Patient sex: F
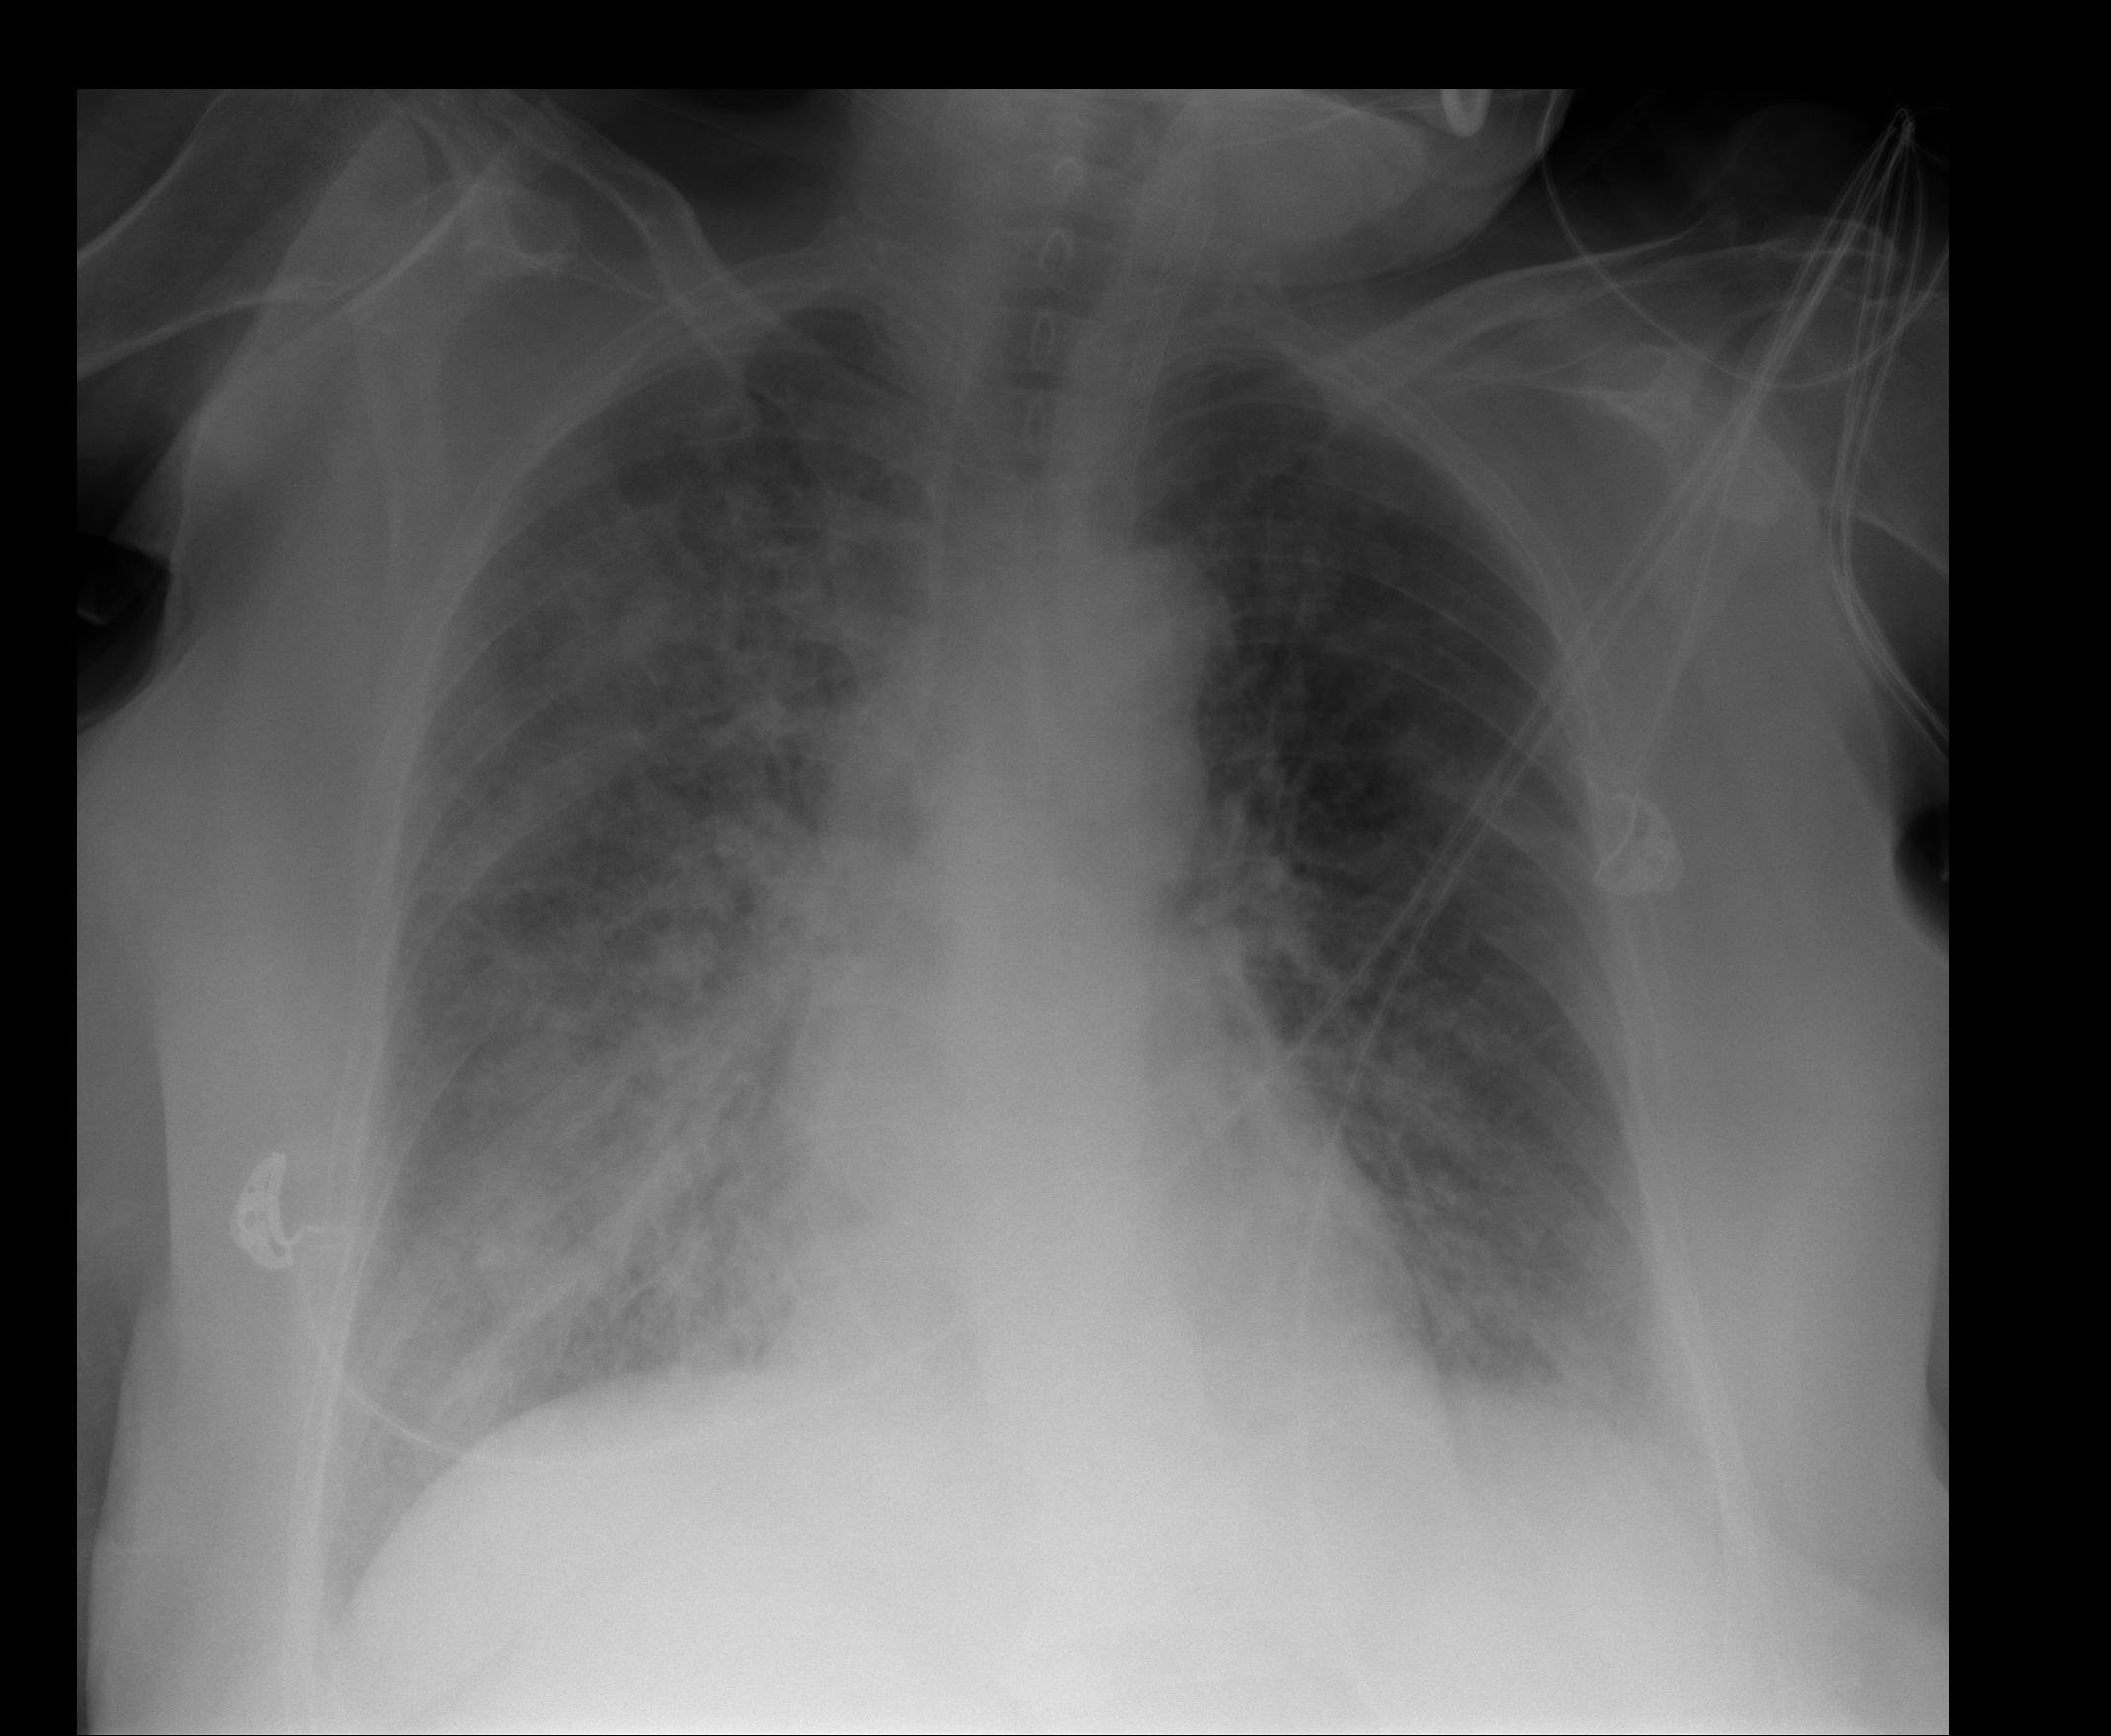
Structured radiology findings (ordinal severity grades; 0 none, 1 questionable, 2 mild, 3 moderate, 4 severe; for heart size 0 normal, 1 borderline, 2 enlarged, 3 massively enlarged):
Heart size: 0
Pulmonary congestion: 3
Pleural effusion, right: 0
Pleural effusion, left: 1
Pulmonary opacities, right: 3
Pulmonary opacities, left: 2
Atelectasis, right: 1
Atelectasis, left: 0